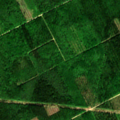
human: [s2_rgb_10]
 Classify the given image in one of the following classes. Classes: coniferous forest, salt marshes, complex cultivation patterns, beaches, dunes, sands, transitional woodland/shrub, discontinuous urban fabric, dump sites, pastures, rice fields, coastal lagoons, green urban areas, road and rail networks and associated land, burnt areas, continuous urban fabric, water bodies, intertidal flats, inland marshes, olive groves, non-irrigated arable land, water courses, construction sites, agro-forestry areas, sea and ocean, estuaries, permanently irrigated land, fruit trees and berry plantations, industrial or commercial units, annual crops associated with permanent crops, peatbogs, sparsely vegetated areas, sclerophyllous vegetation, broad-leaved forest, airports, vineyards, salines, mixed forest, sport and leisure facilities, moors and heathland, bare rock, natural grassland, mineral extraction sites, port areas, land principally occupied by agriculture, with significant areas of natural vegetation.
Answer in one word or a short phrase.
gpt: broad-leaved forest, coniferous forest, mixed forest, transitional woodland/shrub